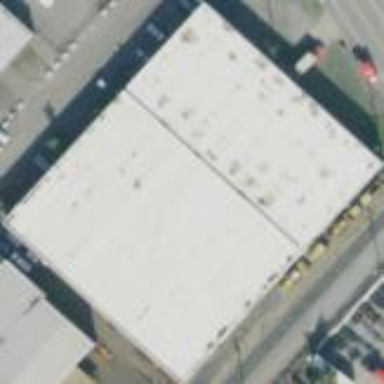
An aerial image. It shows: Building.